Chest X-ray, AP view. Patient: 76 years old, sex M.
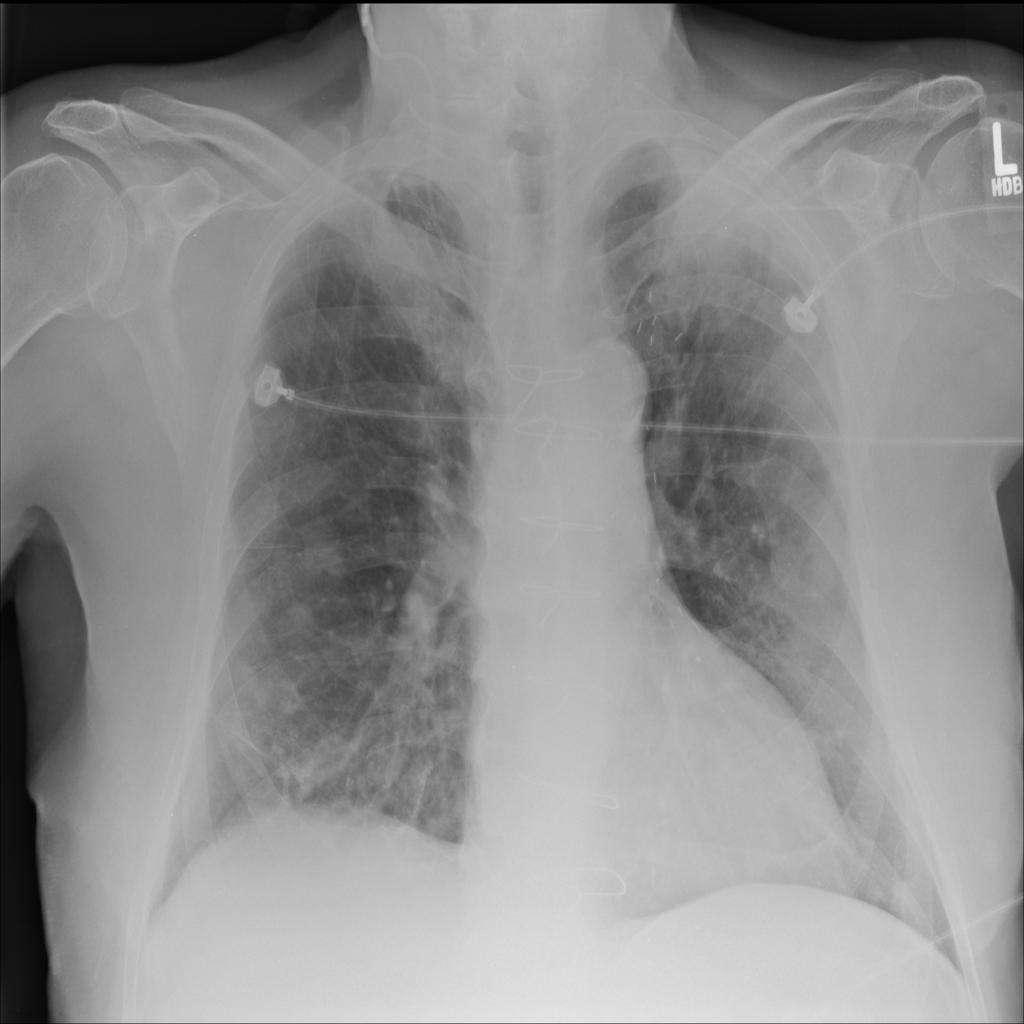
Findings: No Finding